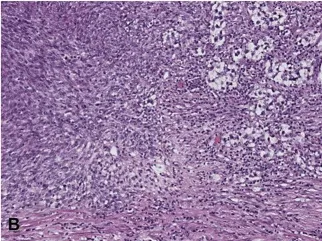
(B)
in situ germ cell neoplasia (upper right corner) admixed with somatic spindle cell sarcoma (lower left corner), (H&E 200x).
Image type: pathology (h&e)